Field crop: maize
Growth stage: 2
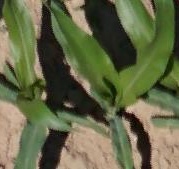
Species: maize